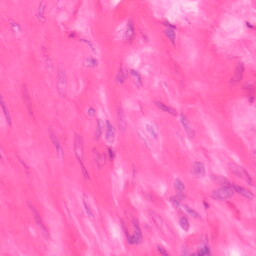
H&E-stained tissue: Colon